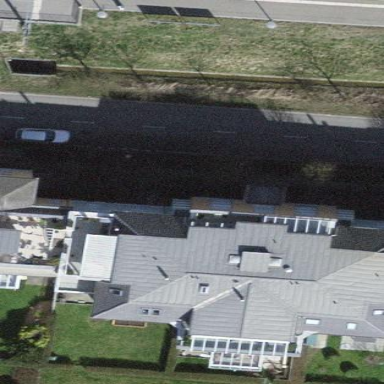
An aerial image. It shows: Apartment building with quadruple saltbox roof shape.